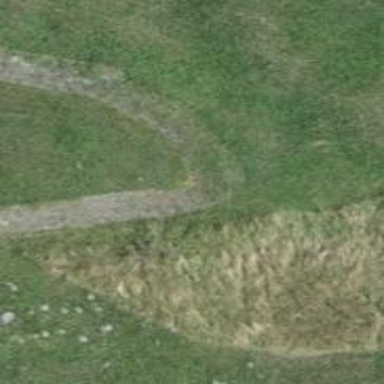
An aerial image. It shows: Footway covered with grass.